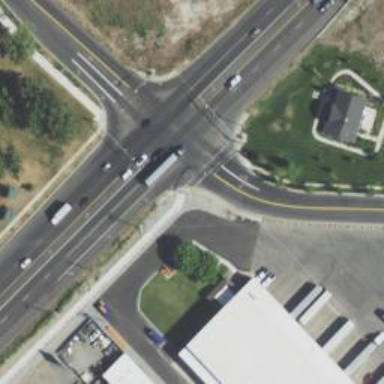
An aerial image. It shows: Crossing road.